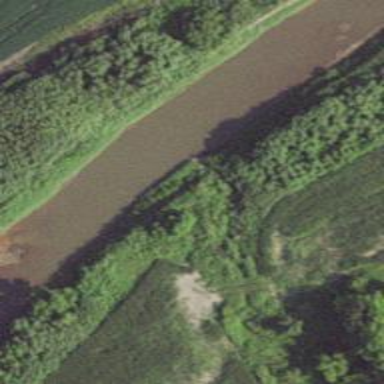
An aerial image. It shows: Beautiful river scene.